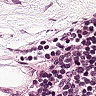
Metastatic tissue present: no